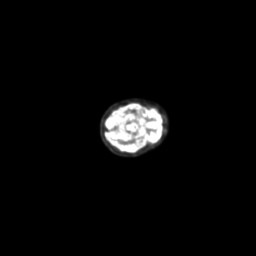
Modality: PET
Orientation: axial
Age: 55
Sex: female
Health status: ill